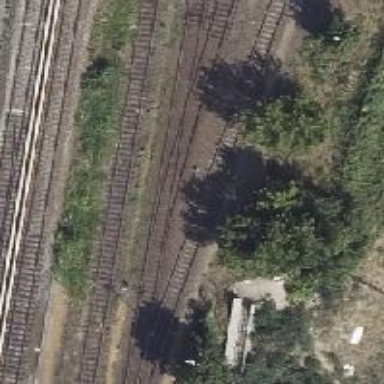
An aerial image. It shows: Wedge is used for the railway derail.